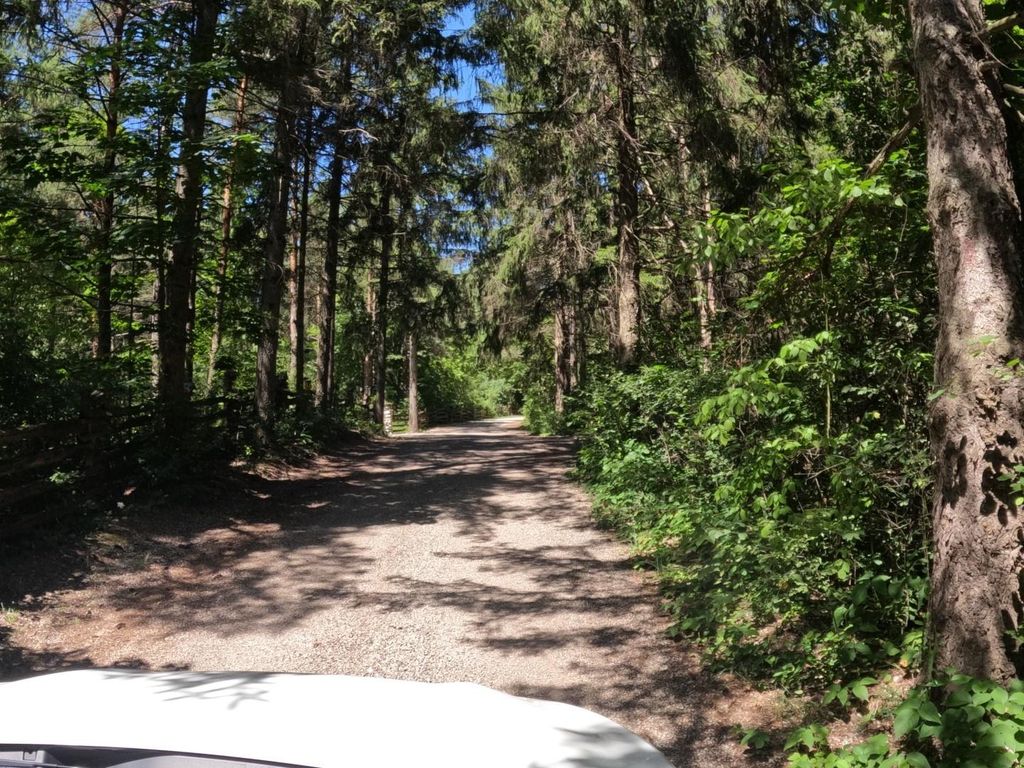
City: kitchener-waterloo